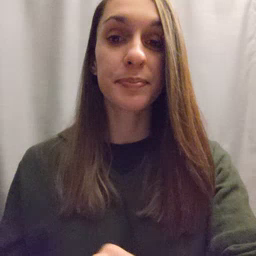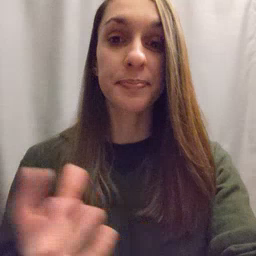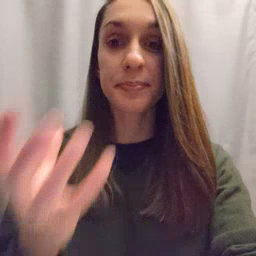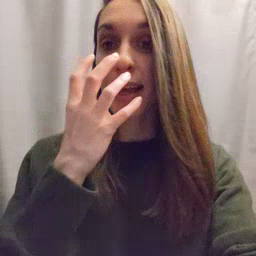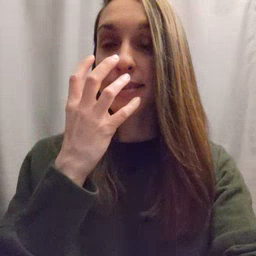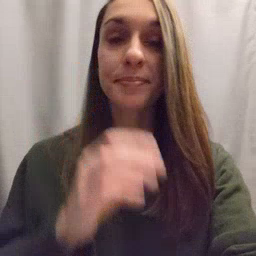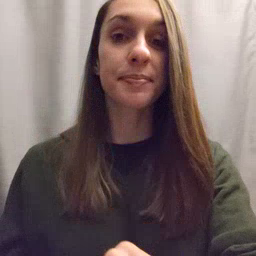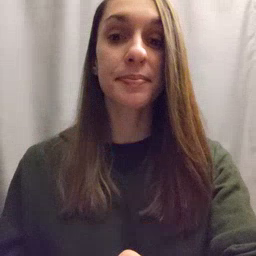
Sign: mad